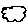
Label: cloud